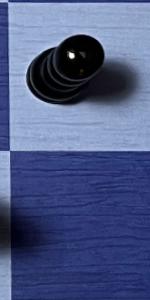
Label: Empty